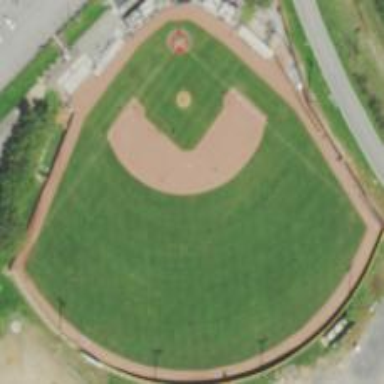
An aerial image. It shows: Baseball pitch for leisure land activities.